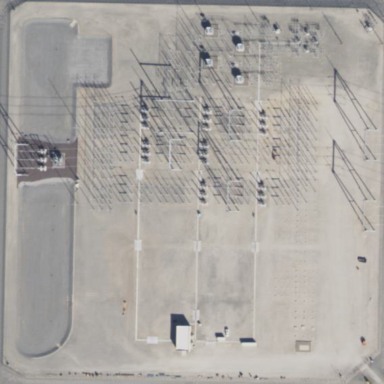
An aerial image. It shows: Outdoor power substation enclosed by fence. The substation operates at the transmission level.